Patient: sex M, age 75
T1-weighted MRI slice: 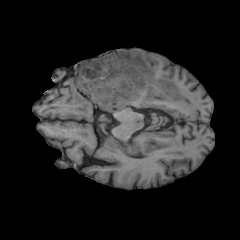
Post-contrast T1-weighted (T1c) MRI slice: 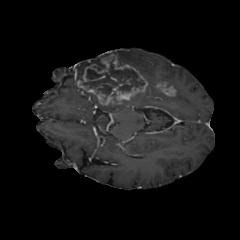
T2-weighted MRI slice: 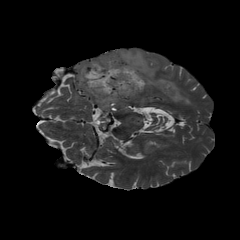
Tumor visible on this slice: yes
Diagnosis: Glioblastoma, IDH-wildtype
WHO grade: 4